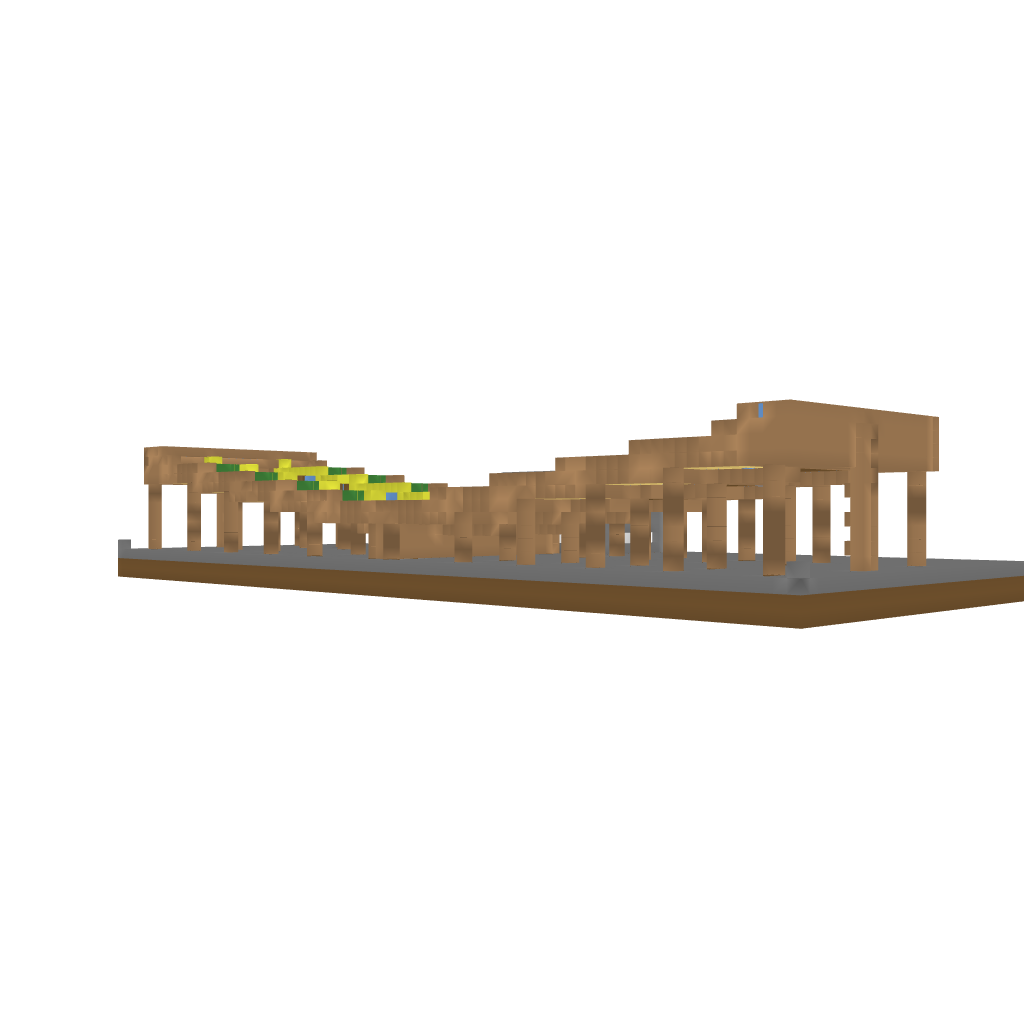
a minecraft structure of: Semi-AutoFarm bad low quality